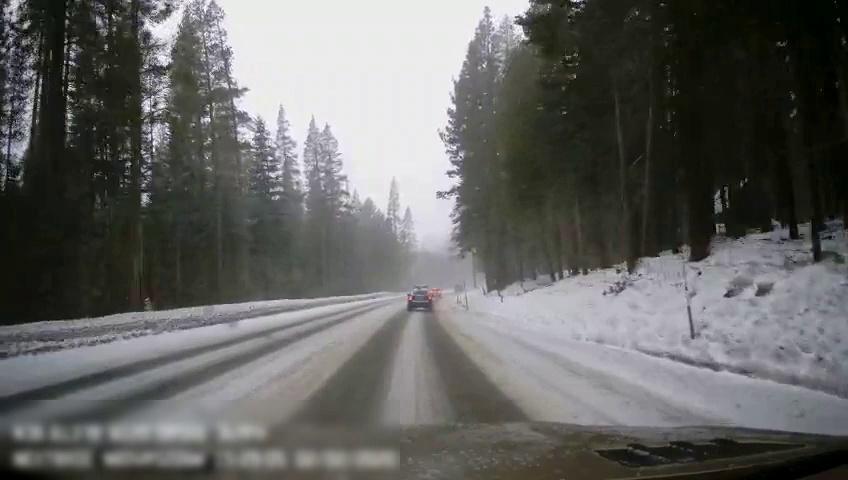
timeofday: Day
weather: Snowy
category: Drivable Space
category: Vehicles | Car
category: Vehicles | SUV